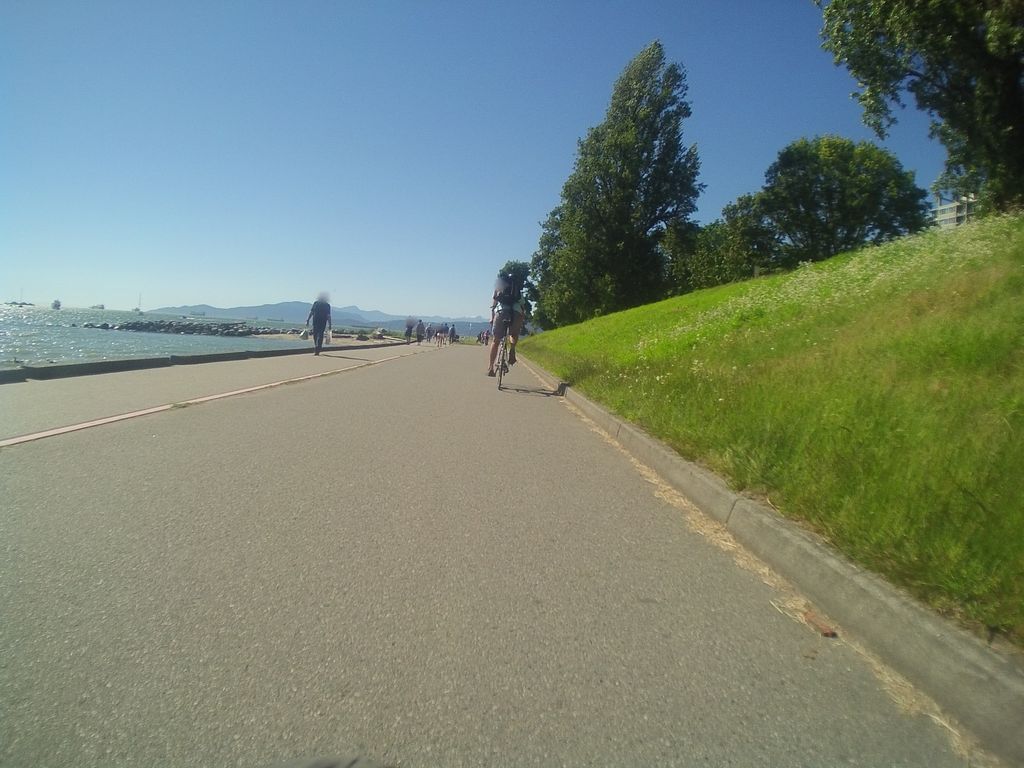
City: vancouver